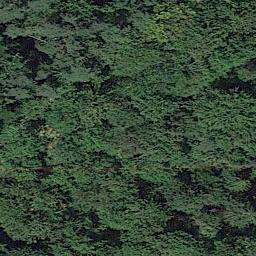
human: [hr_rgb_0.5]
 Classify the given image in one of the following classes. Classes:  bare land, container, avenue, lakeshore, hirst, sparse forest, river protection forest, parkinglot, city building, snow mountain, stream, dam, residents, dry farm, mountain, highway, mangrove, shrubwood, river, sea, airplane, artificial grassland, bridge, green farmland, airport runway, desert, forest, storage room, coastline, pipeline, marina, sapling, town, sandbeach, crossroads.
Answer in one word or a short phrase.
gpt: forest